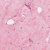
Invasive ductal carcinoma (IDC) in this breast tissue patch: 0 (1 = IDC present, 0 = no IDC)